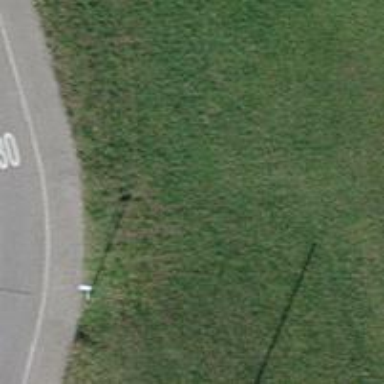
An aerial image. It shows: Bus stop along the road.